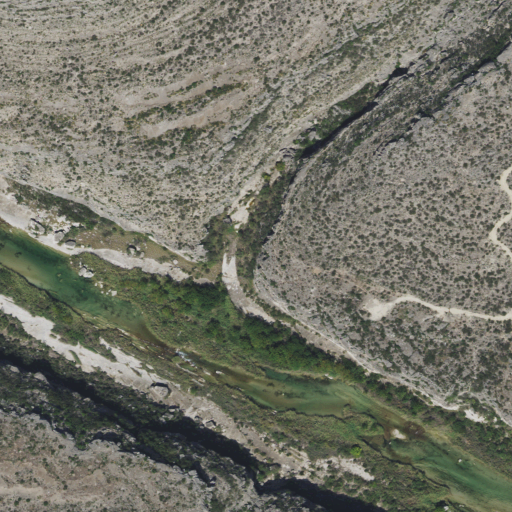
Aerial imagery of valley in Texas named Camp Canyon containing shrub and open water